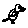
Label: bird